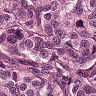
Metastatic tissue present: yes